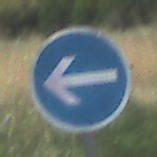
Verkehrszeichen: VorgeschriebeneFahrtrichtungHierLinks
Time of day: Midday
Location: Outdoor (Nature)
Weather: PartlyCloudy
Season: NotSpecified
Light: Natural